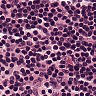
Metastatic tissue present: no